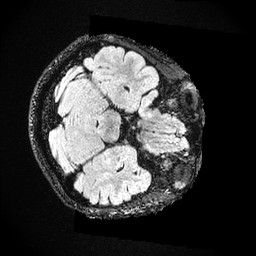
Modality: FLAIR
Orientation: axial
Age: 23
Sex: female
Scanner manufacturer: ge
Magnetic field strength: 3 T
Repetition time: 4.802 s
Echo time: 0.1171 s